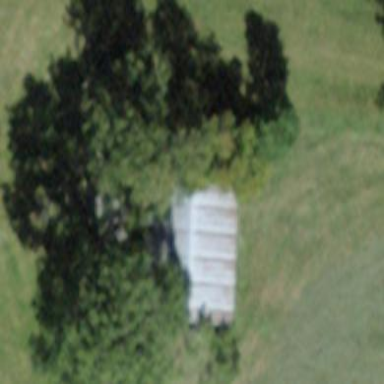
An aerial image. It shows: Barn.